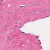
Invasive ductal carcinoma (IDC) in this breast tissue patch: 0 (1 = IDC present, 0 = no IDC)